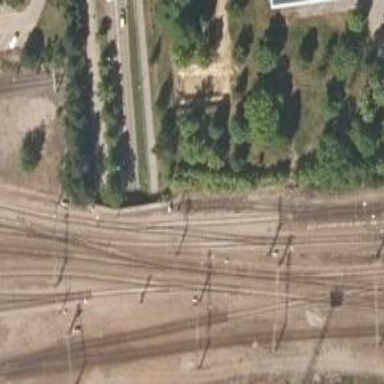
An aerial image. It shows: Railway yard in service.